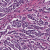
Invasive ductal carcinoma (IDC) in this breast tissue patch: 1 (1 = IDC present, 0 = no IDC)